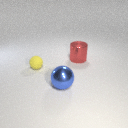
large blue metal sphere in front of small yellow rubber sphere